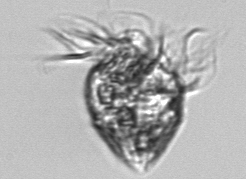
Label: Strombidium_morphotype1